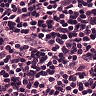
Metastatic tissue present: yes